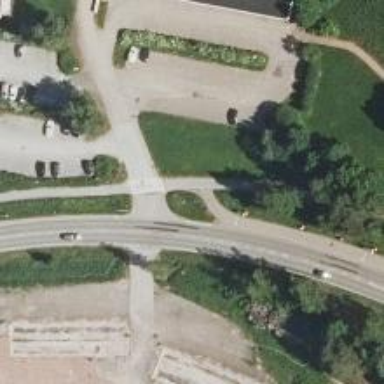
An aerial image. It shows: Marked road crossing.